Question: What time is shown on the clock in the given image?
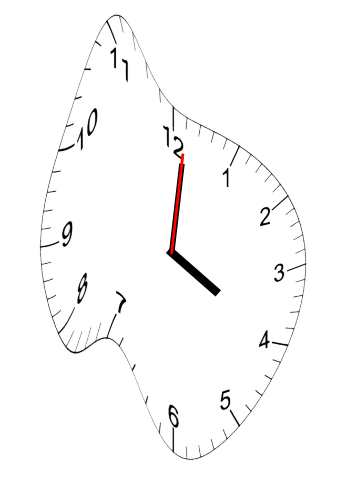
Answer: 04:01:01